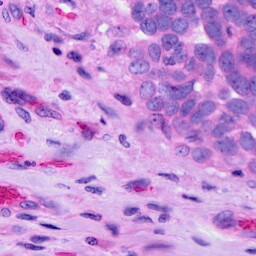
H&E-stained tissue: Ovarian